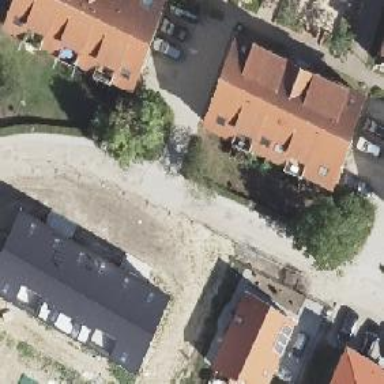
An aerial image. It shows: Compacted living street.